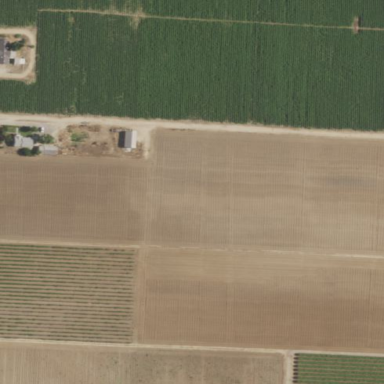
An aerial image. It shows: Farm with agricultural properties.